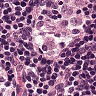
Metastatic tissue present: no